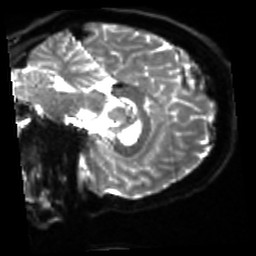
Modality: sbref
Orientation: sagittal
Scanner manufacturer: siemens
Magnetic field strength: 3 T
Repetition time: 4 s
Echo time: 0.0594 s